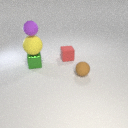
small red rubber cube behind small brown rubber sphere